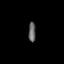
Tissue: lung
Cell type: Epithelial cells
Senescence score: 0.06099
Nuclear area (px): 144
Mean DAPI intensity: 97.965